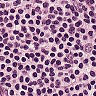
Metastatic tissue present: no